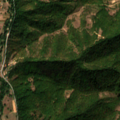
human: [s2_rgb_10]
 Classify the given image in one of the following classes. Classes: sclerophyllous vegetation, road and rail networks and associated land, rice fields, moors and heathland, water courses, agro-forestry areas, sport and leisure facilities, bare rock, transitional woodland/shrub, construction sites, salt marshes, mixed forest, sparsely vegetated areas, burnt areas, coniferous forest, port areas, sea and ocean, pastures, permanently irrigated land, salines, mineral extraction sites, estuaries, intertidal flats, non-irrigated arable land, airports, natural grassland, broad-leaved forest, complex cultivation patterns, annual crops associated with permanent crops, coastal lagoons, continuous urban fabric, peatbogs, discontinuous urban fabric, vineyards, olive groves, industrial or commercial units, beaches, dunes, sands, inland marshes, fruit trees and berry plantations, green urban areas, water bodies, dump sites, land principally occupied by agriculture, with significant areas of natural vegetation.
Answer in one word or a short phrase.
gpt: discontinuous urban fabric, complex cultivation patterns, land principally occupied by agriculture, with significant areas of natural vegetation, broad-leaved forest